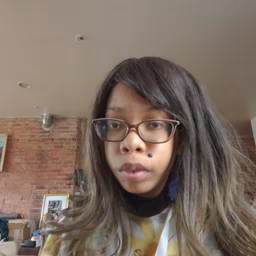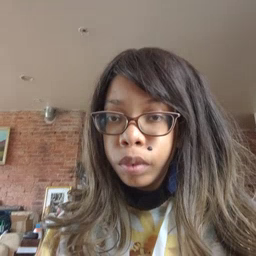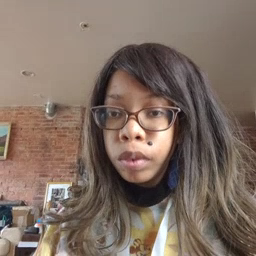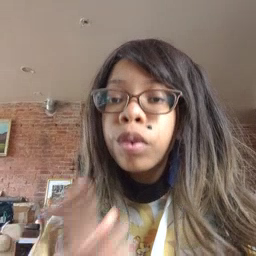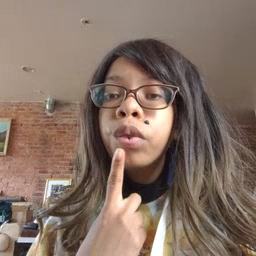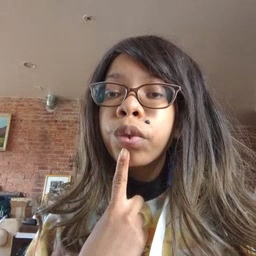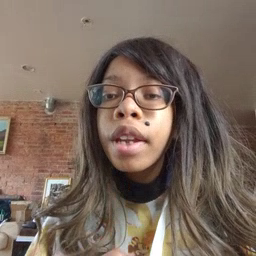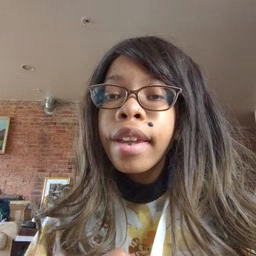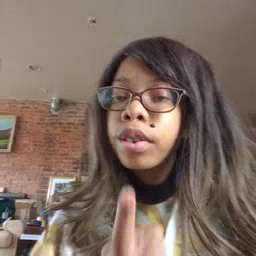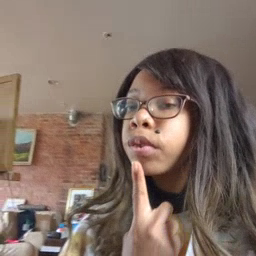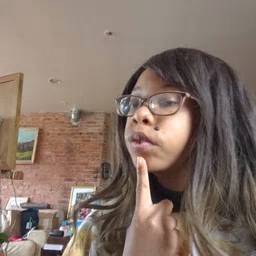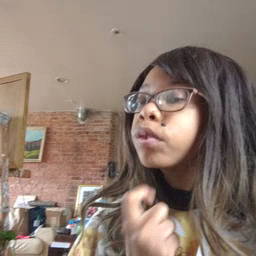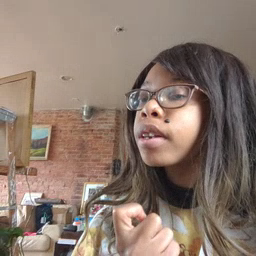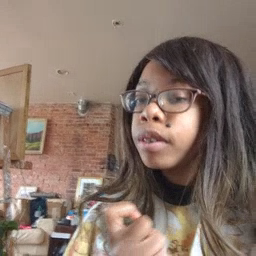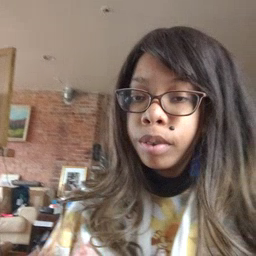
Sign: red